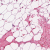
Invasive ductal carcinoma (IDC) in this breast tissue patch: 0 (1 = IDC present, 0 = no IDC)